Aerial crown-view tile of a tropical tree (Barro Colorado Island, Panama), acquired 20241112:
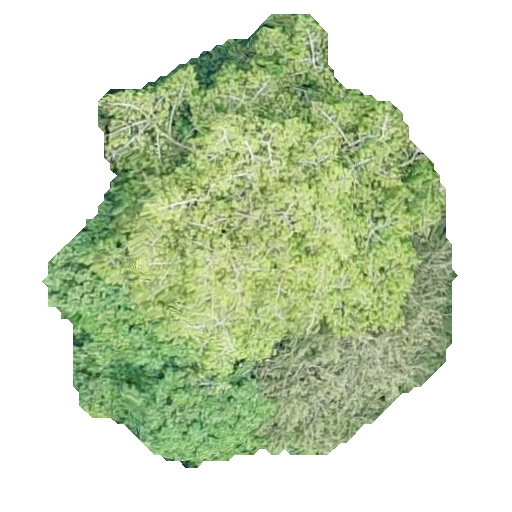
Species: Virola surinamensis
GBIF accepted scientific name: Virola surinamensis
Crown area: 203.044 m²